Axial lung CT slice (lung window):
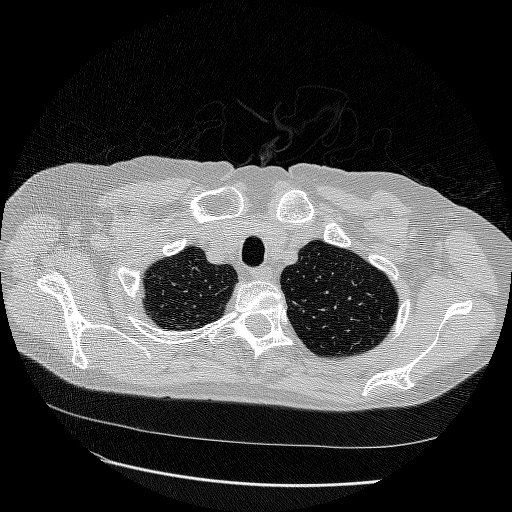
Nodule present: no